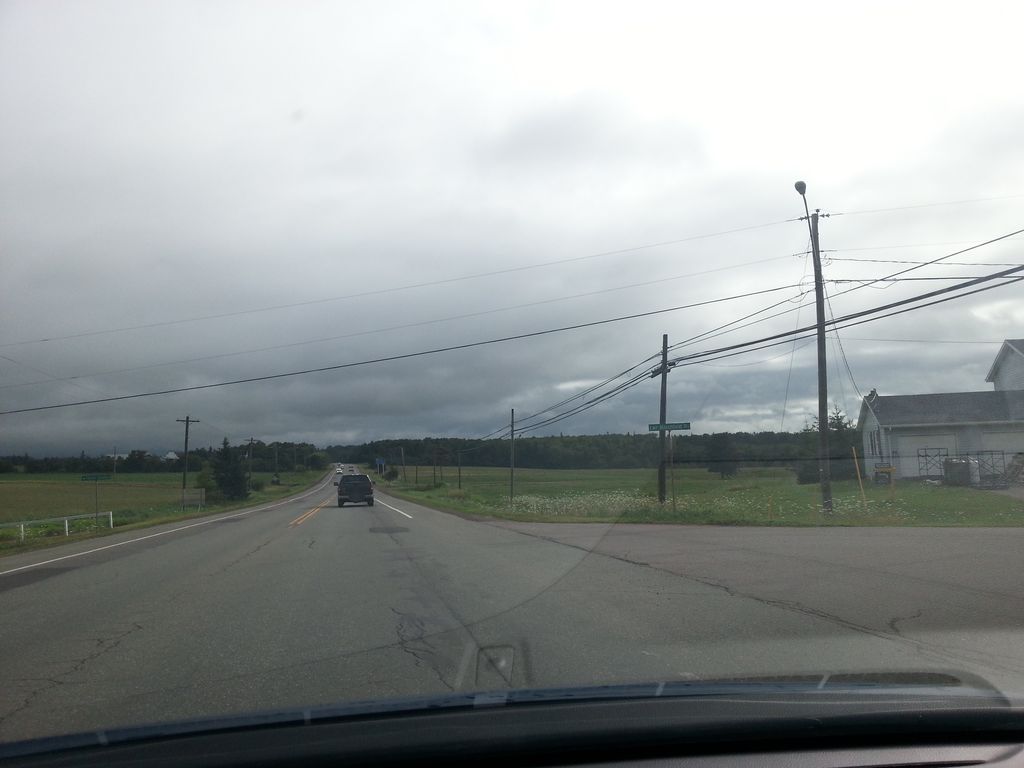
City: charlottetown